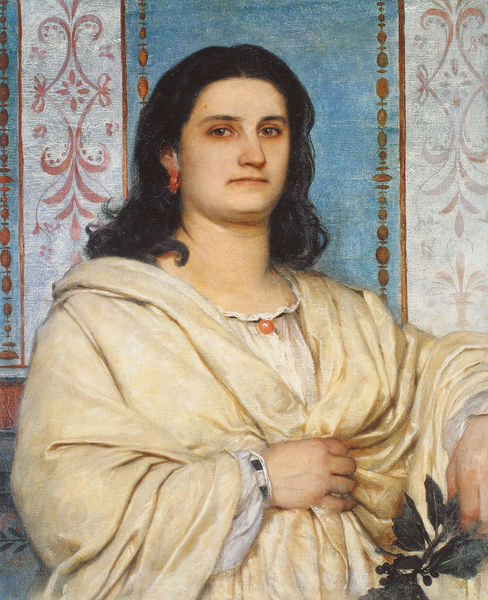
Titel: Idealbildnis der Angela Böcklin als Muse
Künstler: Arnold Böcklin
Institution: Basel, Kunstmuseum
Schlagwörter: blau, blätter, gemälde, hand, umhang, aquarell, gelb, frau, geste, kleid, mund, nase, ohr, ohrring, pastell, schwarz, dame, tuch, muster, ornament, wand, augen, gesicht, bildnis, hals, hände, portrait, porträt, öl, gold, haare, mantel, pflanze, locken, perle, traurig, tapete, ornamente, wandmalerei, mimik, robe, antike, zweig, beeren, lorbeeren, göttin, rom, männlich, antik, toga, griechisch, eichen, weinrebe, tunika, römisch, römerin, gel, grotesken, dunkles haar, same, gemalen, troianisch, nistel, weiss